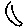
Label: moon